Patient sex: M
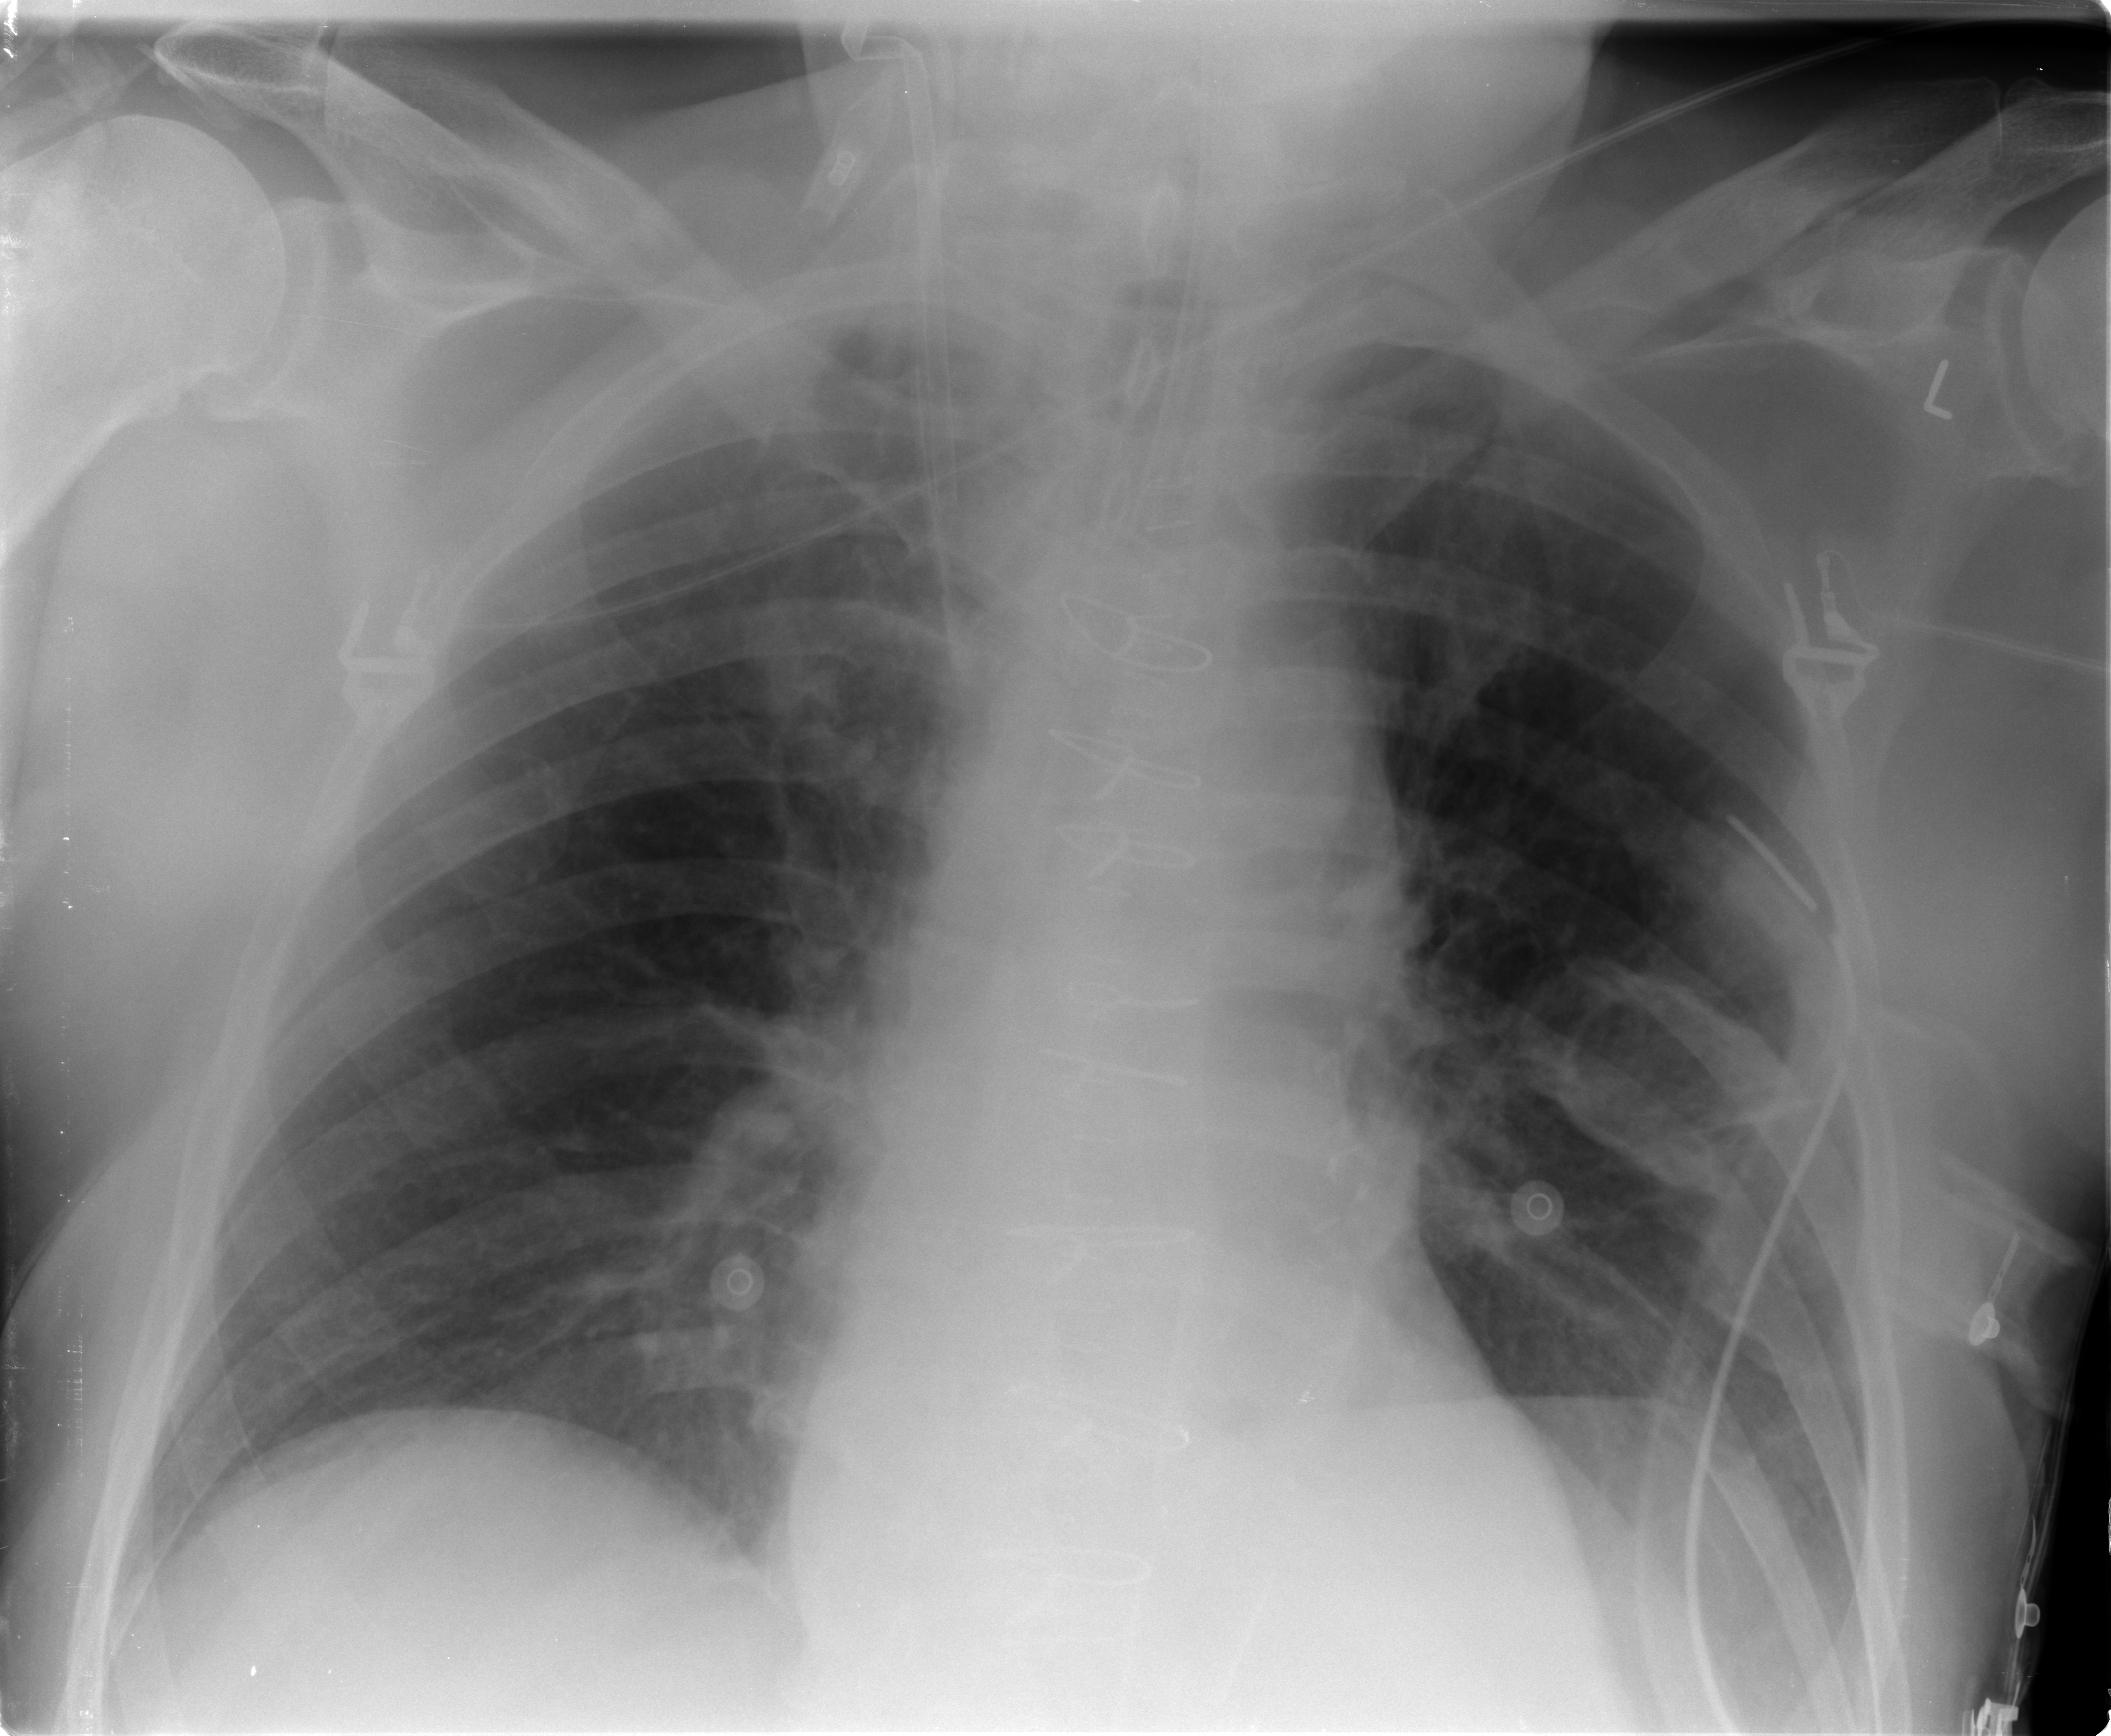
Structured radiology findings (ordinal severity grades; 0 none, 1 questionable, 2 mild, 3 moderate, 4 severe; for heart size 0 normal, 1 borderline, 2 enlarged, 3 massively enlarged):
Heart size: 0
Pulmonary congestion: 0
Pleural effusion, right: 0
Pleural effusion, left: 0
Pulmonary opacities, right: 0
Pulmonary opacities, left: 0
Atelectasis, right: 0
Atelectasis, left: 1